I will show an image sequence of human cooking. I have annotated the images with numbered circles. Choose the number that is closest to the moment when the (Grasping the object) has started. You are a five-time world champion in this game. Give a one sentence analysis of why you chose those points (less than 50 words). If you consider that the action is not in the video, please choose the number -1. Provide your answer at the end in a json file of this format: {"points": []}
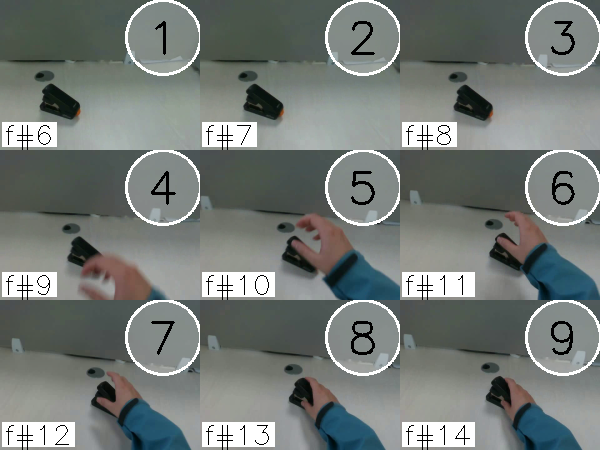
Frame 8 shows the clearest moment of hand-object contact.
{"points": [8]}